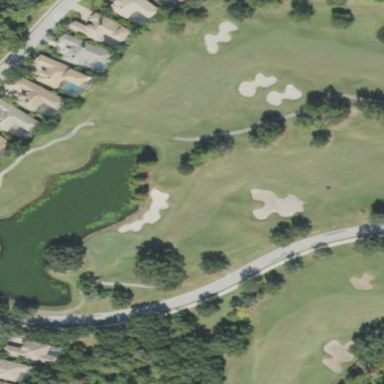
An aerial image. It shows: Grassy area designated as golf fairway.